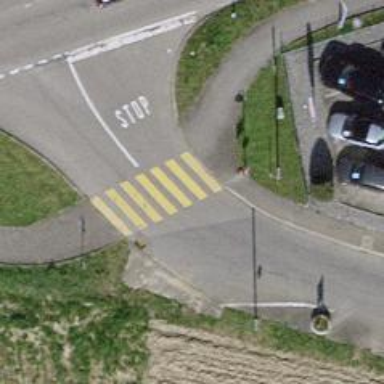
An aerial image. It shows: Marked road crossing.